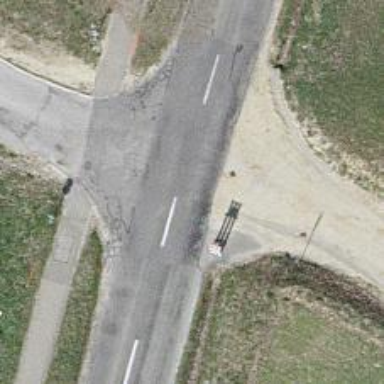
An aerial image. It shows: Tertiary road.